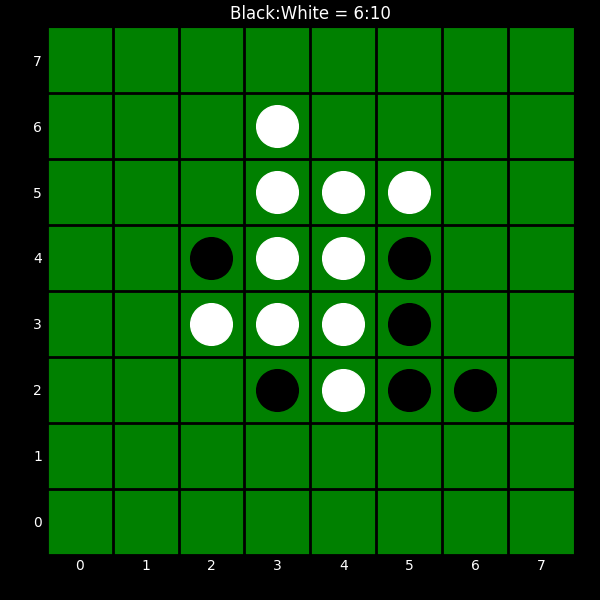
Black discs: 6
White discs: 10